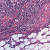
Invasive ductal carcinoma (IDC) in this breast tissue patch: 1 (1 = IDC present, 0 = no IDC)